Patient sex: F
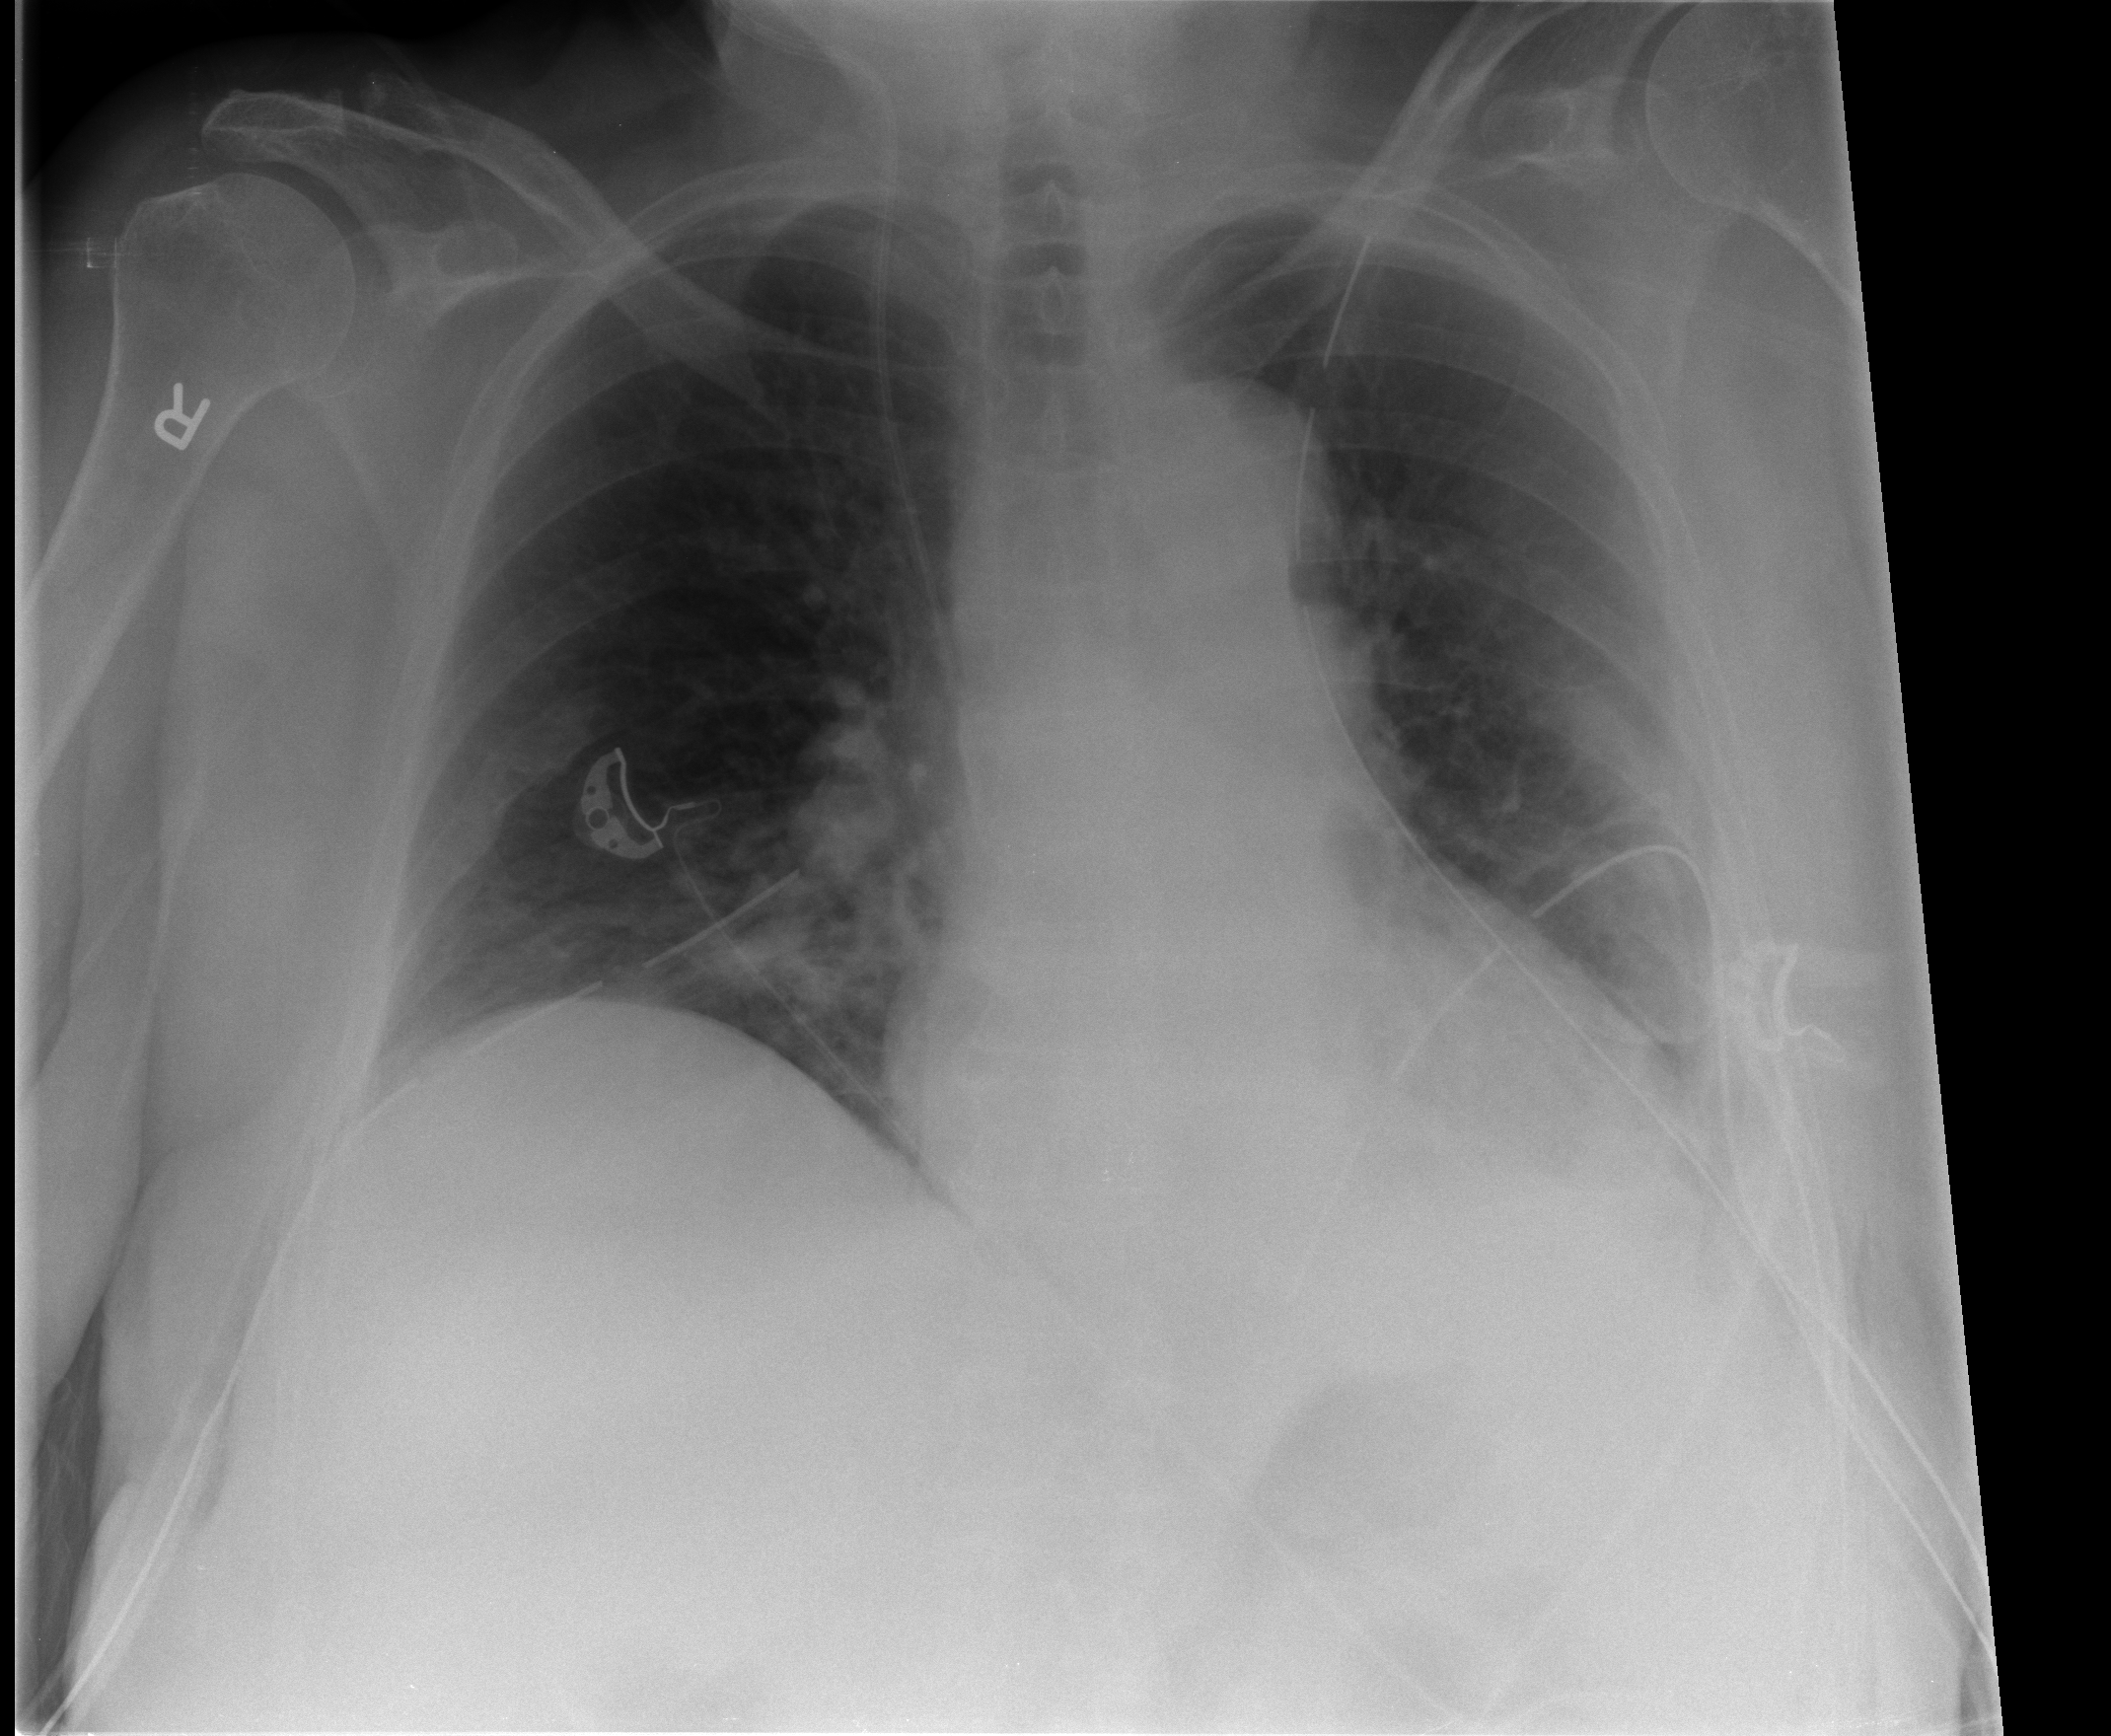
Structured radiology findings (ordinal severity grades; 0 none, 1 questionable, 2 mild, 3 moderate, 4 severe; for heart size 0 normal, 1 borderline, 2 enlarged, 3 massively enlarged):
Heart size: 0
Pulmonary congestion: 0
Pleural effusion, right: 1
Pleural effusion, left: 2
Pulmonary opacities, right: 0
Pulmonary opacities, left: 0
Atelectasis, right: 0
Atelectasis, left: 2